Question: I want to make a carousel which every single slide is going to have 3 items, not an infinite one, just a regular carousel with multiple items showing up .
Does someone has an url, example or an idea how it was implemented .
Update:

Thanks
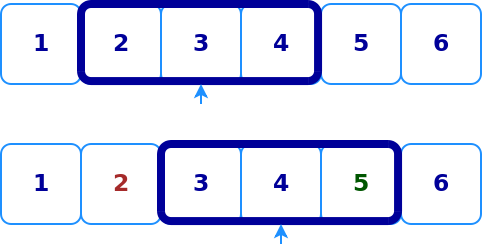
Answer: Maybe stupid. But couldn't you make the childs panels wich contains 3 items.
So in stead of scrolling through the items you scroll through panels which contain 3 items.